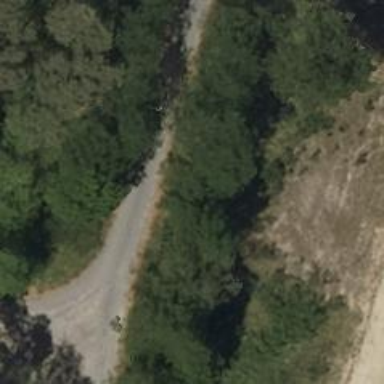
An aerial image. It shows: Unclassified road with gravel surface.